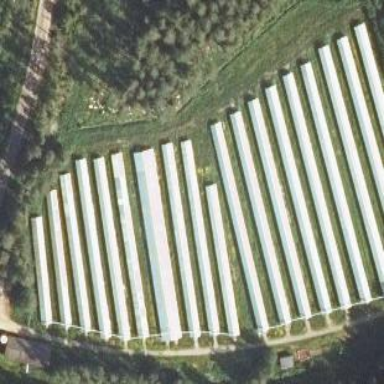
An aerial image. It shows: Greenhouse used for horticulture.